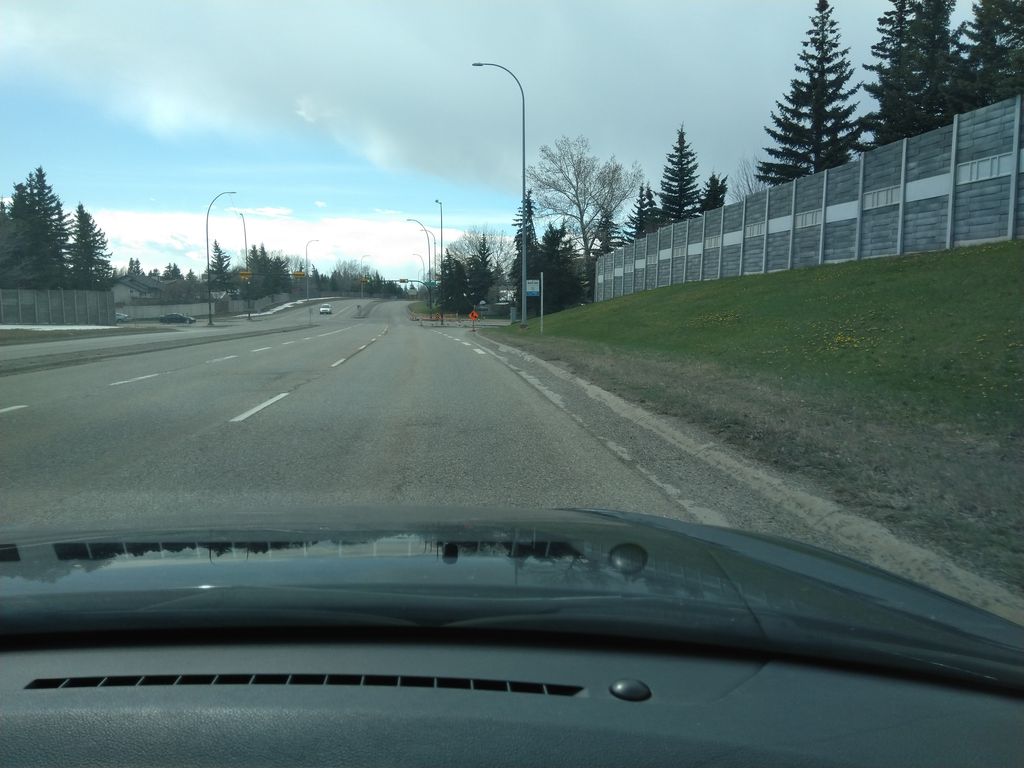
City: calgary